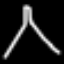
Label: The Eiffel Tower